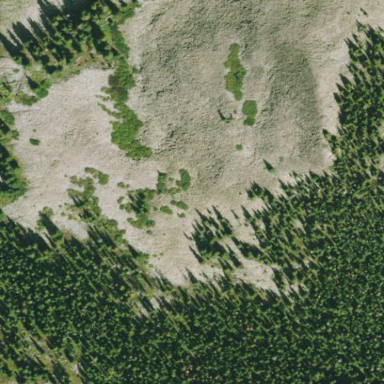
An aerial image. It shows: Scree landscape.